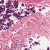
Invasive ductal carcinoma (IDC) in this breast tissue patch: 0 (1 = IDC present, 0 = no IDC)